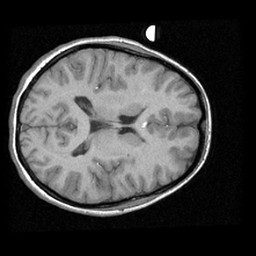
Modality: T1w
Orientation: axial
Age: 19
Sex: female